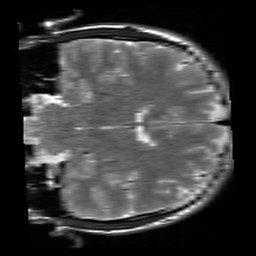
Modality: T2w
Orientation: coronal
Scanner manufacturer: siemens
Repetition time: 3.9 s
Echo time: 0.076 s